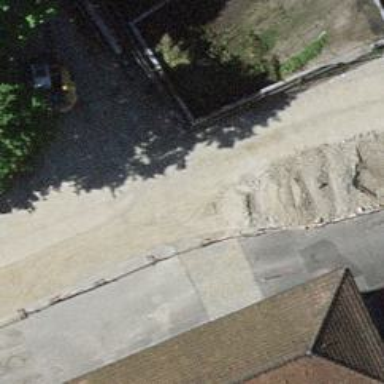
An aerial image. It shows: Bollard.